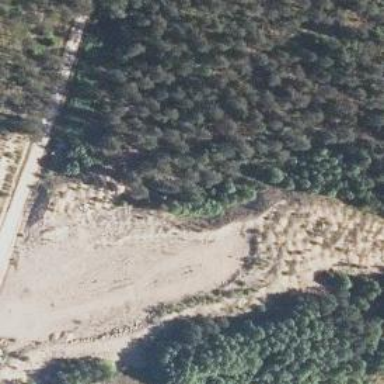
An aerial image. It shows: Quarry area.